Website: macys
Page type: delivery-shipping
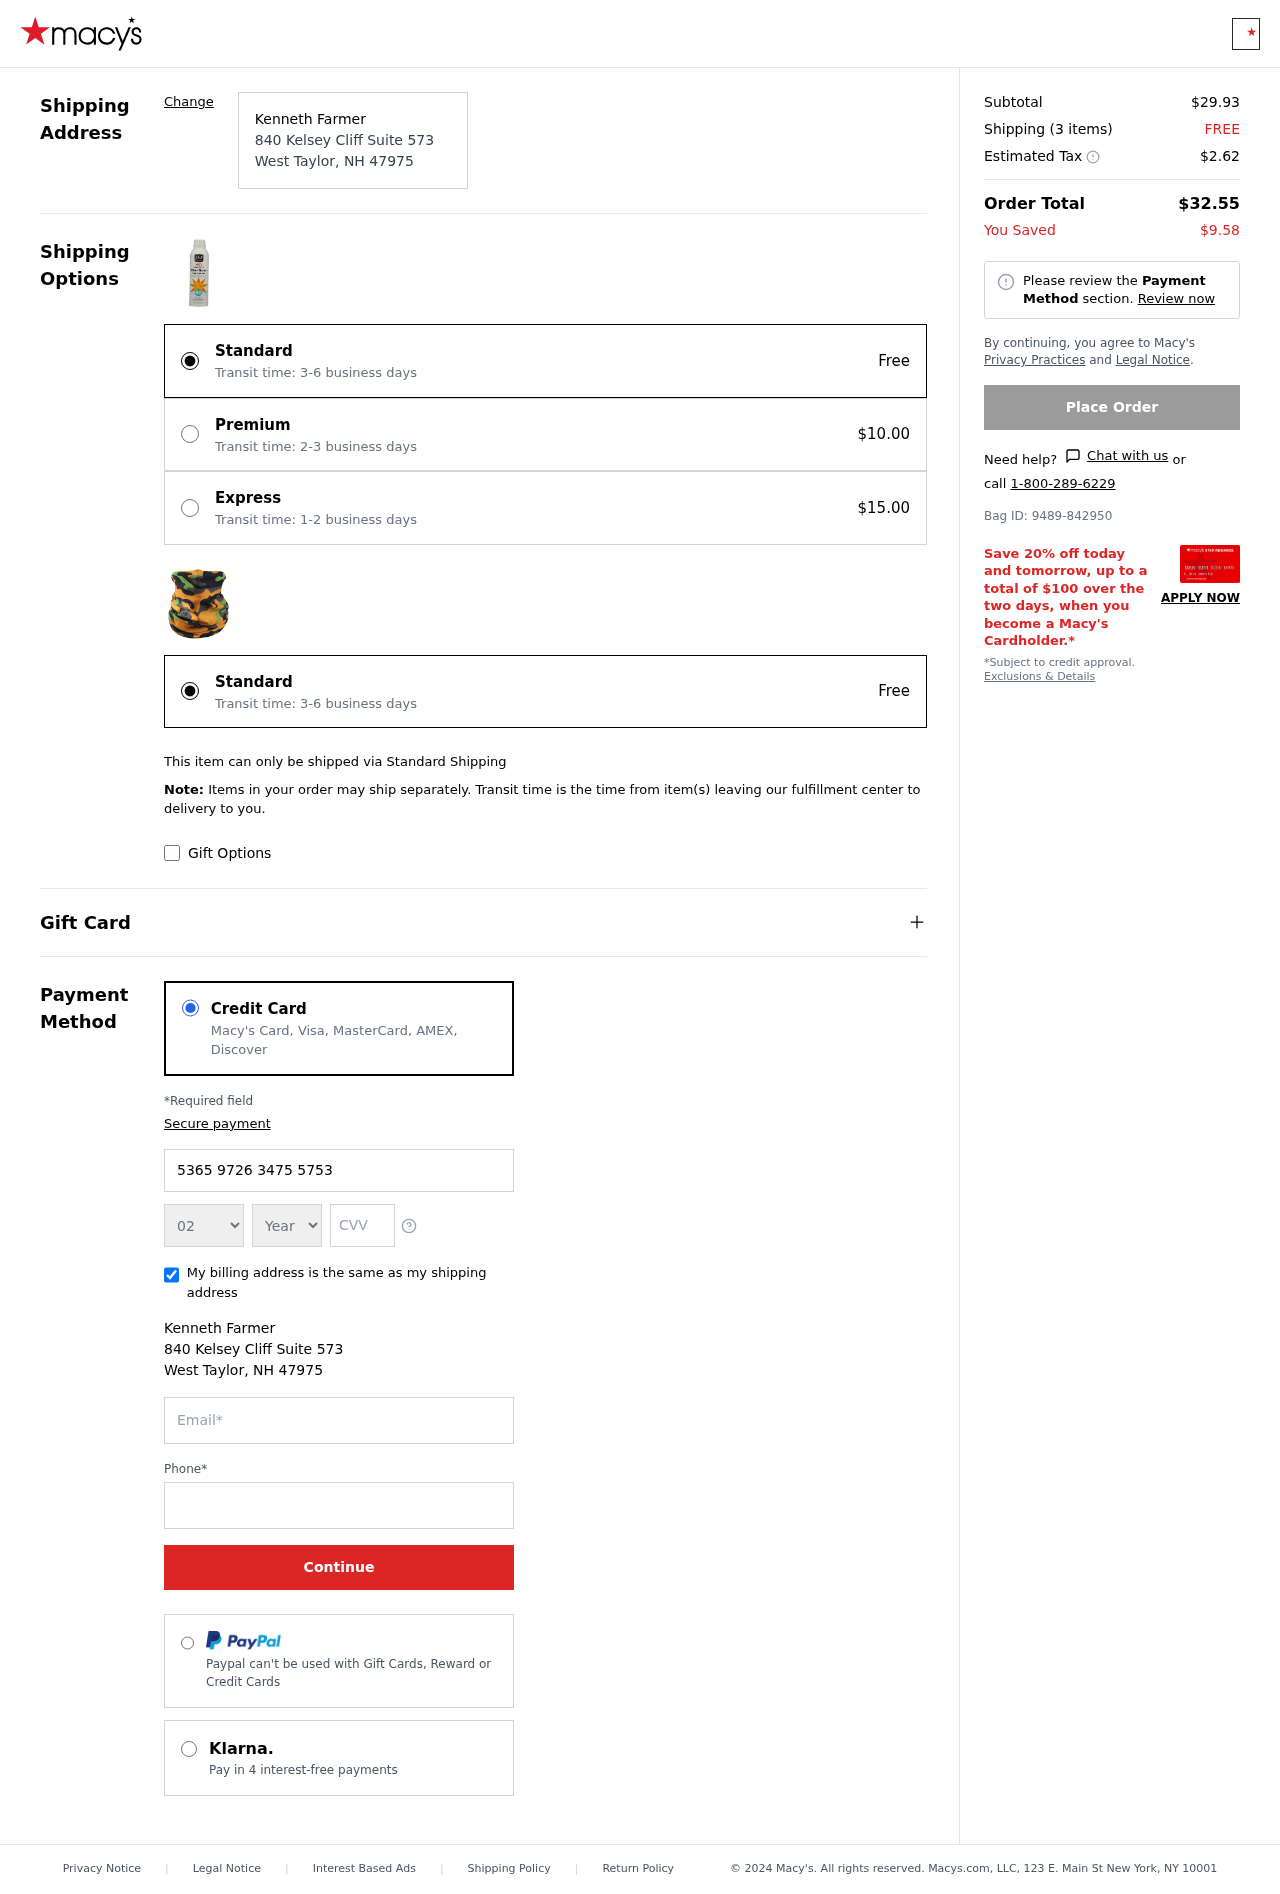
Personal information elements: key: PII_CARD_EXPIRY_MONTH
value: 02
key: PII_CARD_EXPIRY_YEAR
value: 29
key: PII_CITY
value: West Taylor
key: PII_CITY_STATE_ZIP
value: West Taylor, NH 47975
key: PII_FULLNAME
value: Kenneth Farmer
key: PII_POSTCODE
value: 47975
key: PII_STATE_ABBR
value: NH
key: PII_STREET
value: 840 Kelsey Cliff Suite 573
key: PII_CARD_NUMBER
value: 5365 9726 3475 5753
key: PII_CARD_CVV
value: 225
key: PII_EMAIL
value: kfarmer@yahoo.com
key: PII_PHONE
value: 7517460745
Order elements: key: ORDER_SUBTOTAL
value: $29.93
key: ORDER_NUM_ITEMS
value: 3
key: ORDER_SHIPPING_COST
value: FREE
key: ORDER_TAX
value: $2.62
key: ORDER_TOTAL
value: $32.55
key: ORDER_SAVINGS
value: $9.58
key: ORDER_BAG_ID
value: Bag ID: 9489-842950